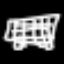
Label: bed